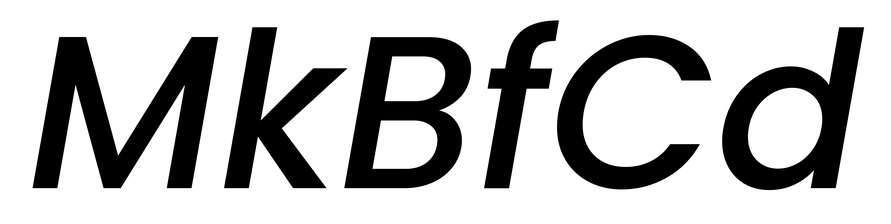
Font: Poppins-MediumItalic